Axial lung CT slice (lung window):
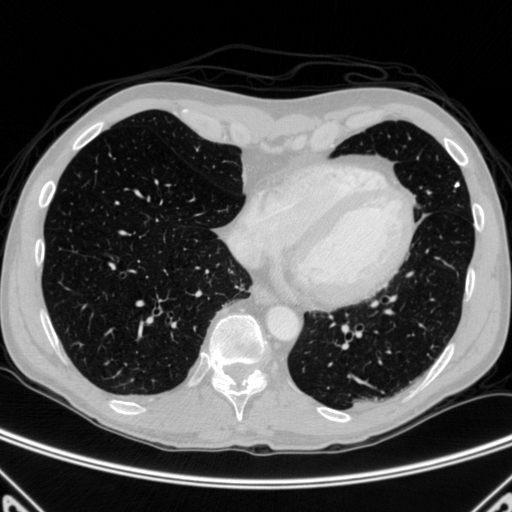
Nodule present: yes
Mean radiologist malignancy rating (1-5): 1